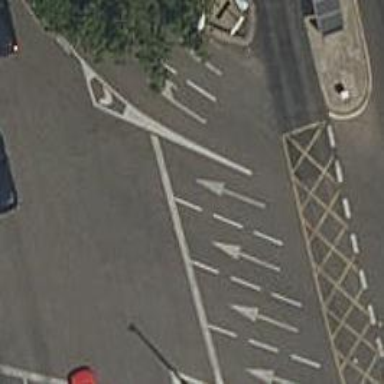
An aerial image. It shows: Road with traffic signals.